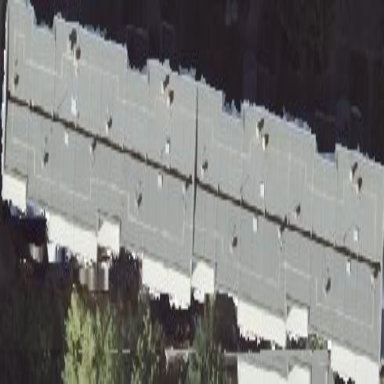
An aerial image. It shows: Building with apartments and flat roof.